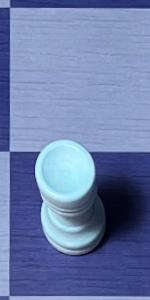
Label: Rook_White